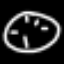
Label: clock